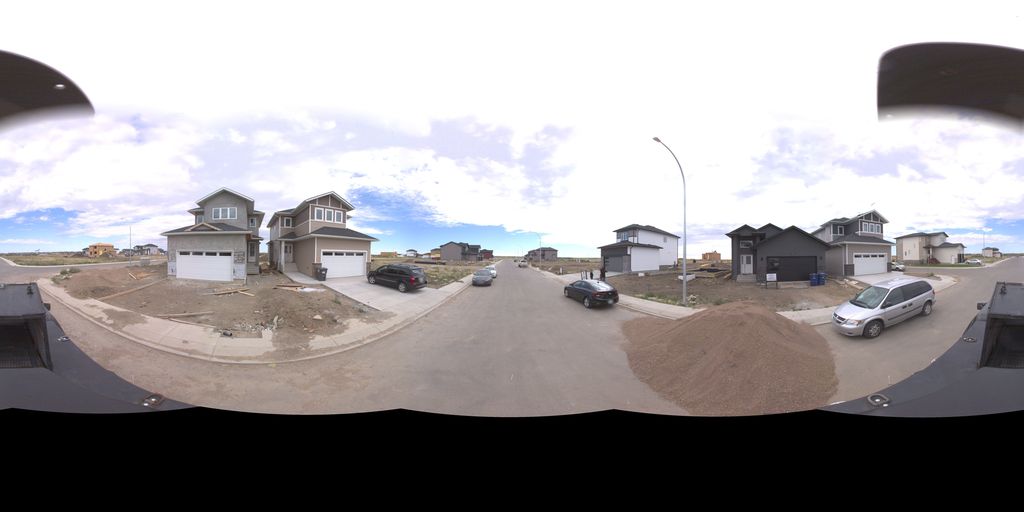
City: saskatoon